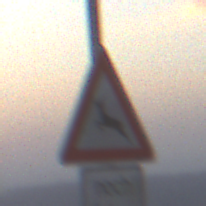
Verkehrszeichen: WildwechselRechts
Zusatzzeichen unten: LaengeEinerStrecke4
Umgebung: Outdoor, Suburban
Tageszeit: SunriseSunset
Wetter: Clear
Licht: Natural
Jahreszeit: NotSpecified
Kontrast: LowContrast